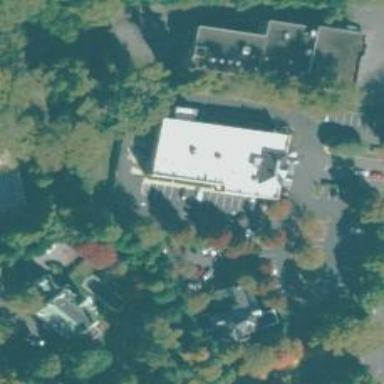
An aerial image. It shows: Pharmacy providing healthcare services.